Field crop: tomato
Growth stage: 1
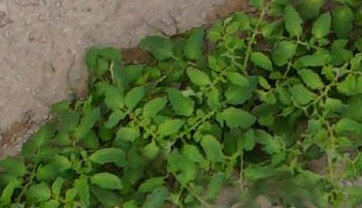
Species: tomato